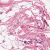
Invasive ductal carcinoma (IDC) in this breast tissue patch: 0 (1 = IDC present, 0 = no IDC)